Question: Count the number of objects in the diagram.
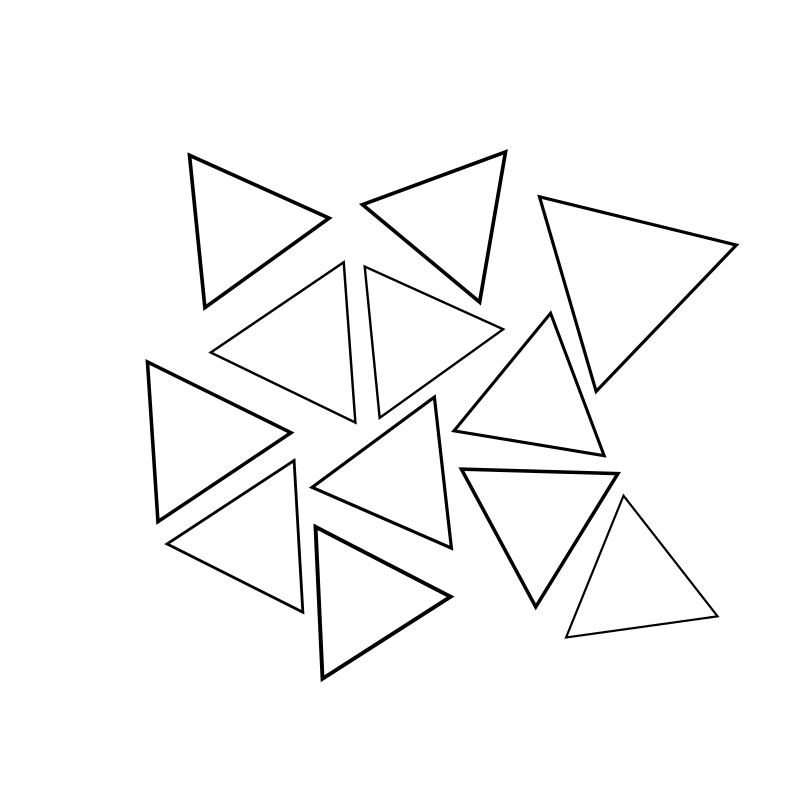
Answer: 12